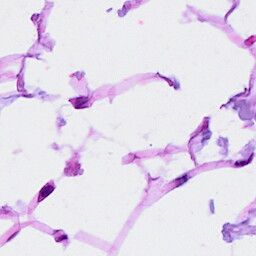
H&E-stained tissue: Breast